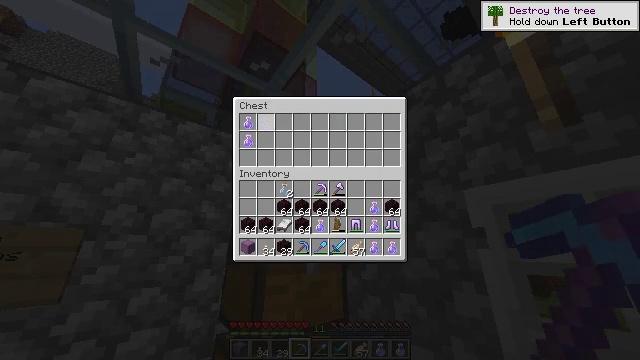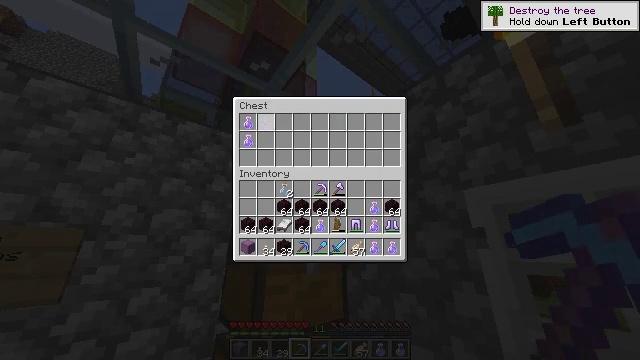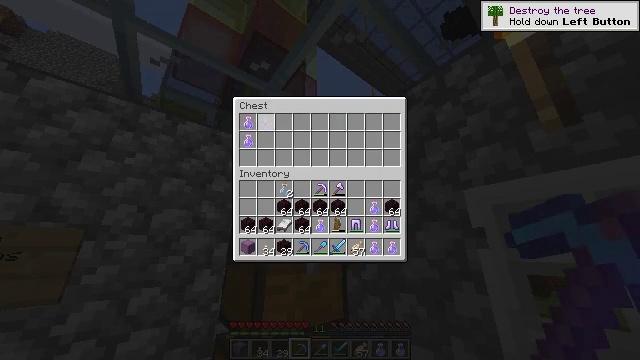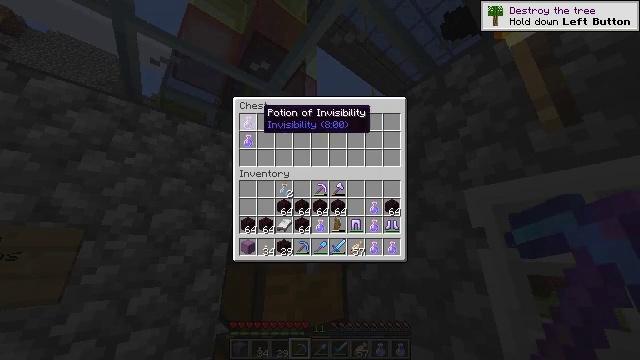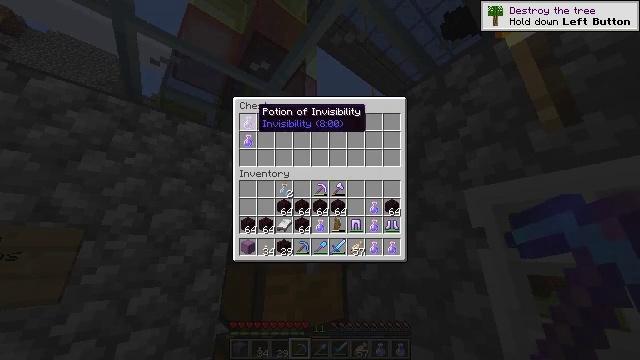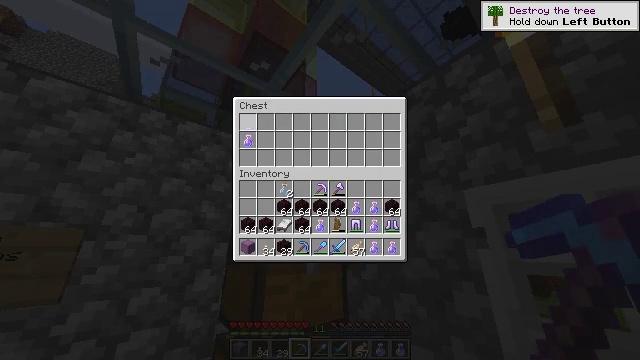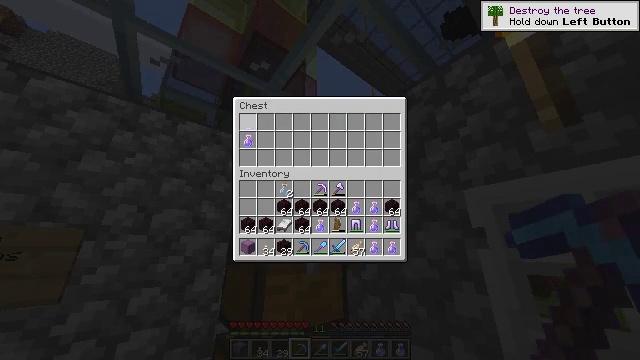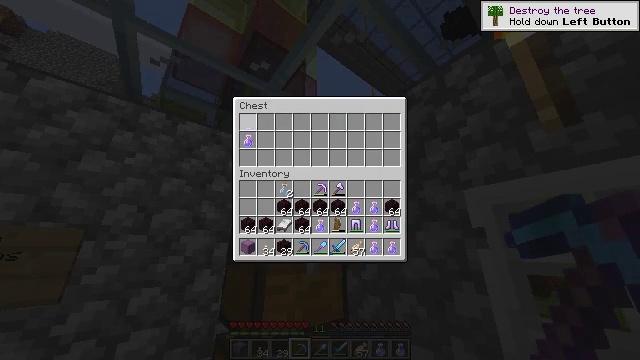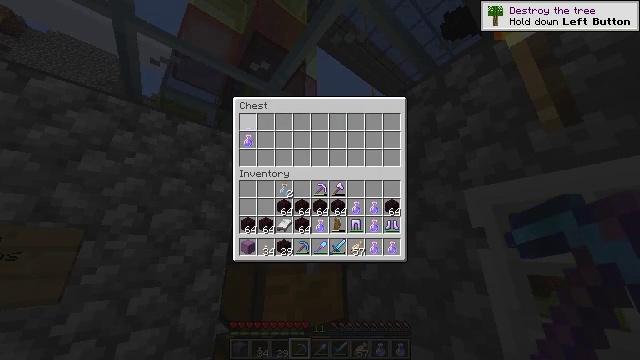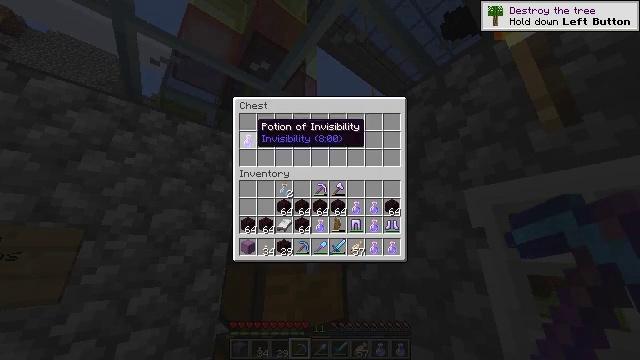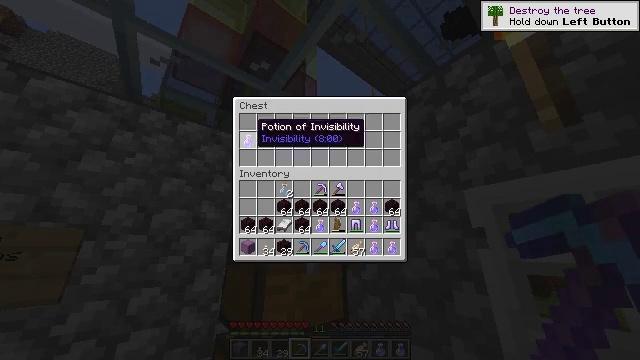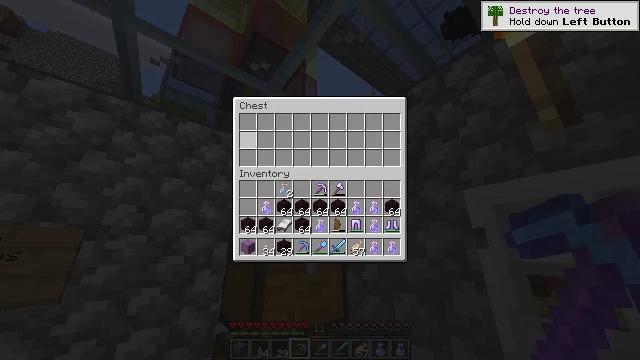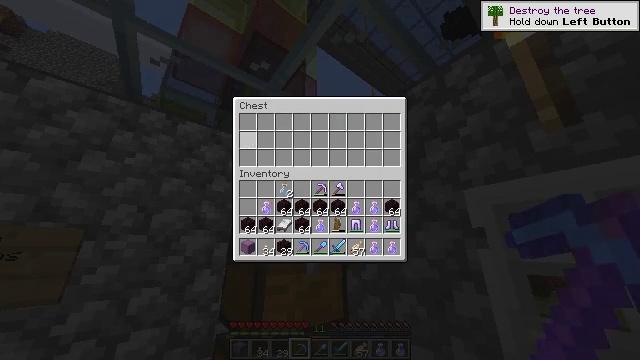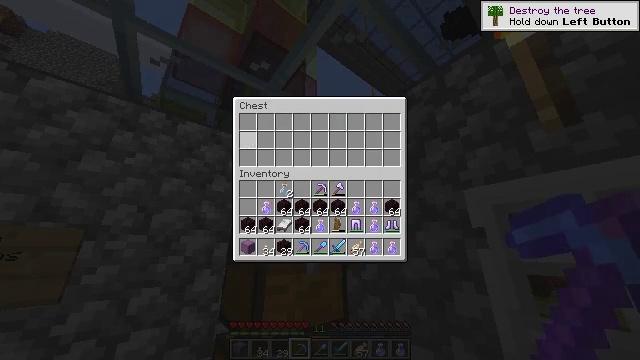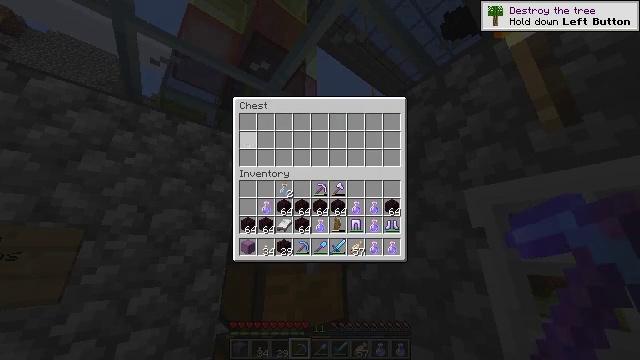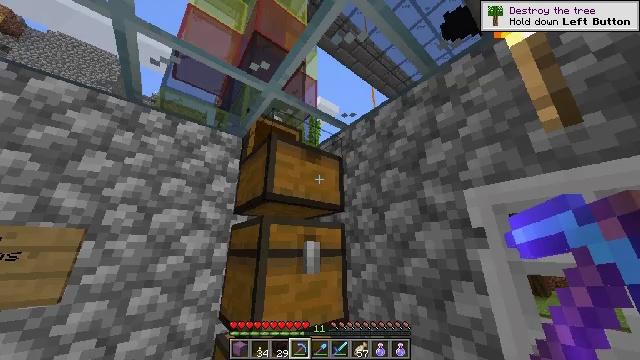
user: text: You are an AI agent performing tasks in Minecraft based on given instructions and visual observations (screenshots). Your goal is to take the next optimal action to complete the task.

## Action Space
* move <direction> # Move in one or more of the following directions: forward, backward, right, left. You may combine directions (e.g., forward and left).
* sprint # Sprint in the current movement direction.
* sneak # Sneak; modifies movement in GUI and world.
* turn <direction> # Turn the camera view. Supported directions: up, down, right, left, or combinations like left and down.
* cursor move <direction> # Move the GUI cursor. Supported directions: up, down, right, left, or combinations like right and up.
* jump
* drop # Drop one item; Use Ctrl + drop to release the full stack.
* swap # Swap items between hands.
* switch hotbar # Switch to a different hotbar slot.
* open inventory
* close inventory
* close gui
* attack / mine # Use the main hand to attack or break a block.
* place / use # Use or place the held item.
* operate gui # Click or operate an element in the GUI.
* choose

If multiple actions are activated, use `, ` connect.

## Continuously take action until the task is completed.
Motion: motion action
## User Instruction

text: Mine nether wart from its patch.
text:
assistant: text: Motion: sneak, choose
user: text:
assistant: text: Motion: sneak, choose
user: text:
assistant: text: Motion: sneak, cursor move left
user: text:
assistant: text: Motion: sneak
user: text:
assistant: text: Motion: sneak, choose
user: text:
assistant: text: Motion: sneak, choose
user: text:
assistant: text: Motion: sneak
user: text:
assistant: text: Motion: sneak, cursor move down
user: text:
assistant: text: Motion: sneak
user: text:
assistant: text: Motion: sneak
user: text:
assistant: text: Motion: sneak, choose
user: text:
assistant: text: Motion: sneak, choose
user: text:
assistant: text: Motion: sneak
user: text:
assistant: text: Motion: sneak
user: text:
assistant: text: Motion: no_op
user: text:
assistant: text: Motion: close gui
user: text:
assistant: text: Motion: turn down, open inventory
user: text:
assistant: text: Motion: turn down
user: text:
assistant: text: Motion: turn down
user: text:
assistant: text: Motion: turn left and down
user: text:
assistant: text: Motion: turn down
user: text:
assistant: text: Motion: use / place
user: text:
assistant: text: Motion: use / place
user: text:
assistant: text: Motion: no_op
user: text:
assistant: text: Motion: no_op
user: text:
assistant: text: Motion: no_op
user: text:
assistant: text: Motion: no_op
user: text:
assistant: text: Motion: no_op
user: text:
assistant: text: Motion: no_op
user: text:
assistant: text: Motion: no_op